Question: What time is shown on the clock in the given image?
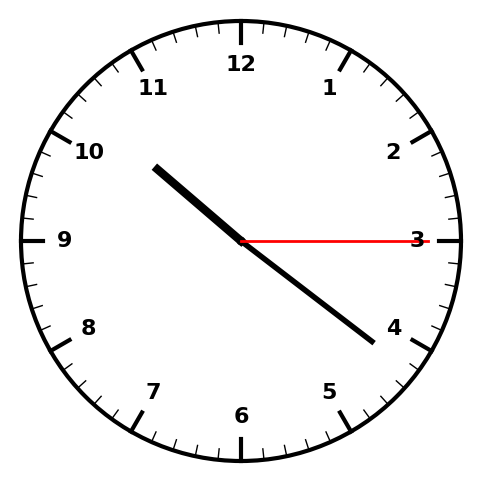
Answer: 10:21:15